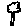
Label: tree